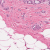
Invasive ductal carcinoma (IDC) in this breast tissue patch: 0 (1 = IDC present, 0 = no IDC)